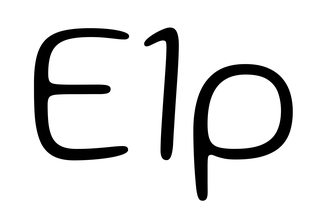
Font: Gluten_ExtraLight